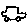
Label: car